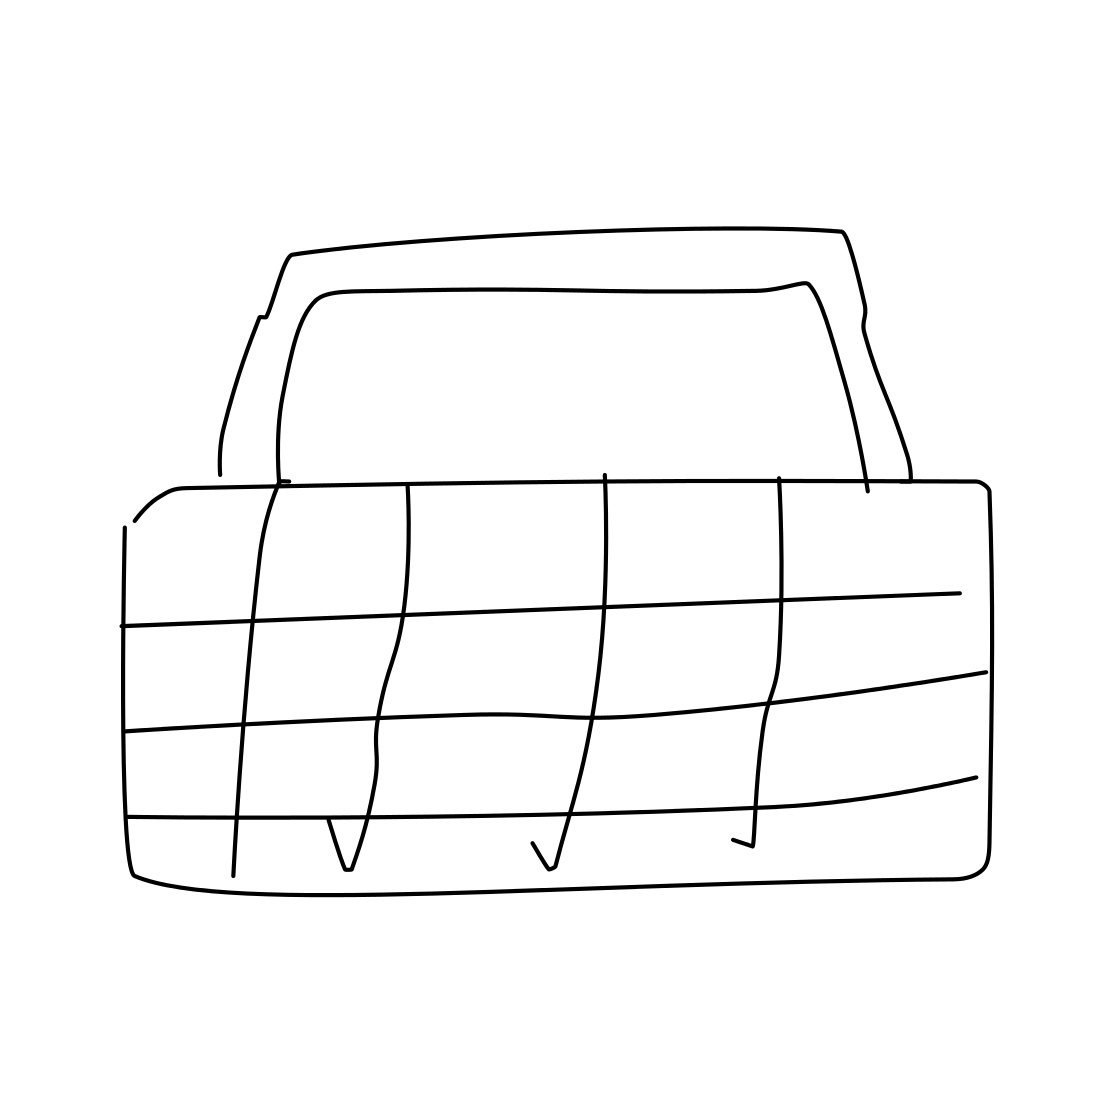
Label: basket